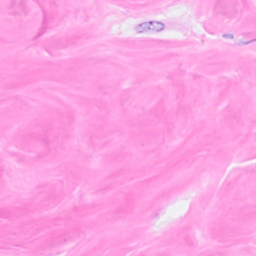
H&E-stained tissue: Breast